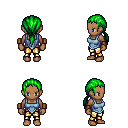
a pixel art fantasy rpg character, female body template, human, dark skin, blue vest, gold greaves, green ponytail hairstyle, leather bracers, four views (front, back, left, right), 2x2 character sprite sheet, small pixel art, hard edges, no anti-aliasing